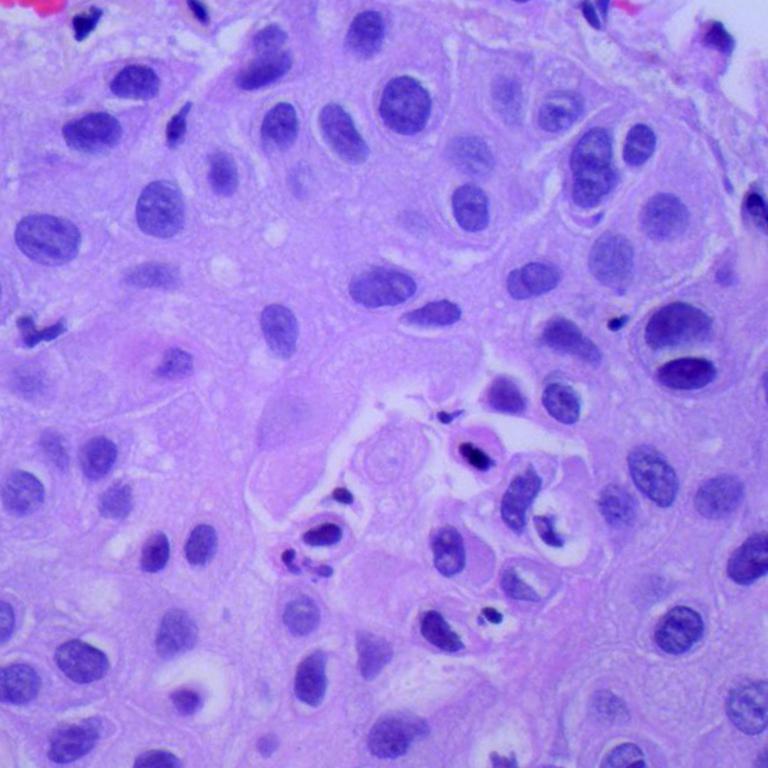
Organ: lung
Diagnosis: squamous carcinomas